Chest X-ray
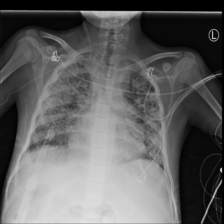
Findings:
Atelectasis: negative
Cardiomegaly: negative
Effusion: negative
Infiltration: negative
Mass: negative
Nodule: negative
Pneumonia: negative
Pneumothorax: negative
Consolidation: negative
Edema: negative
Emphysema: negative
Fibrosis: negative
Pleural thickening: positive
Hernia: negative